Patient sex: M
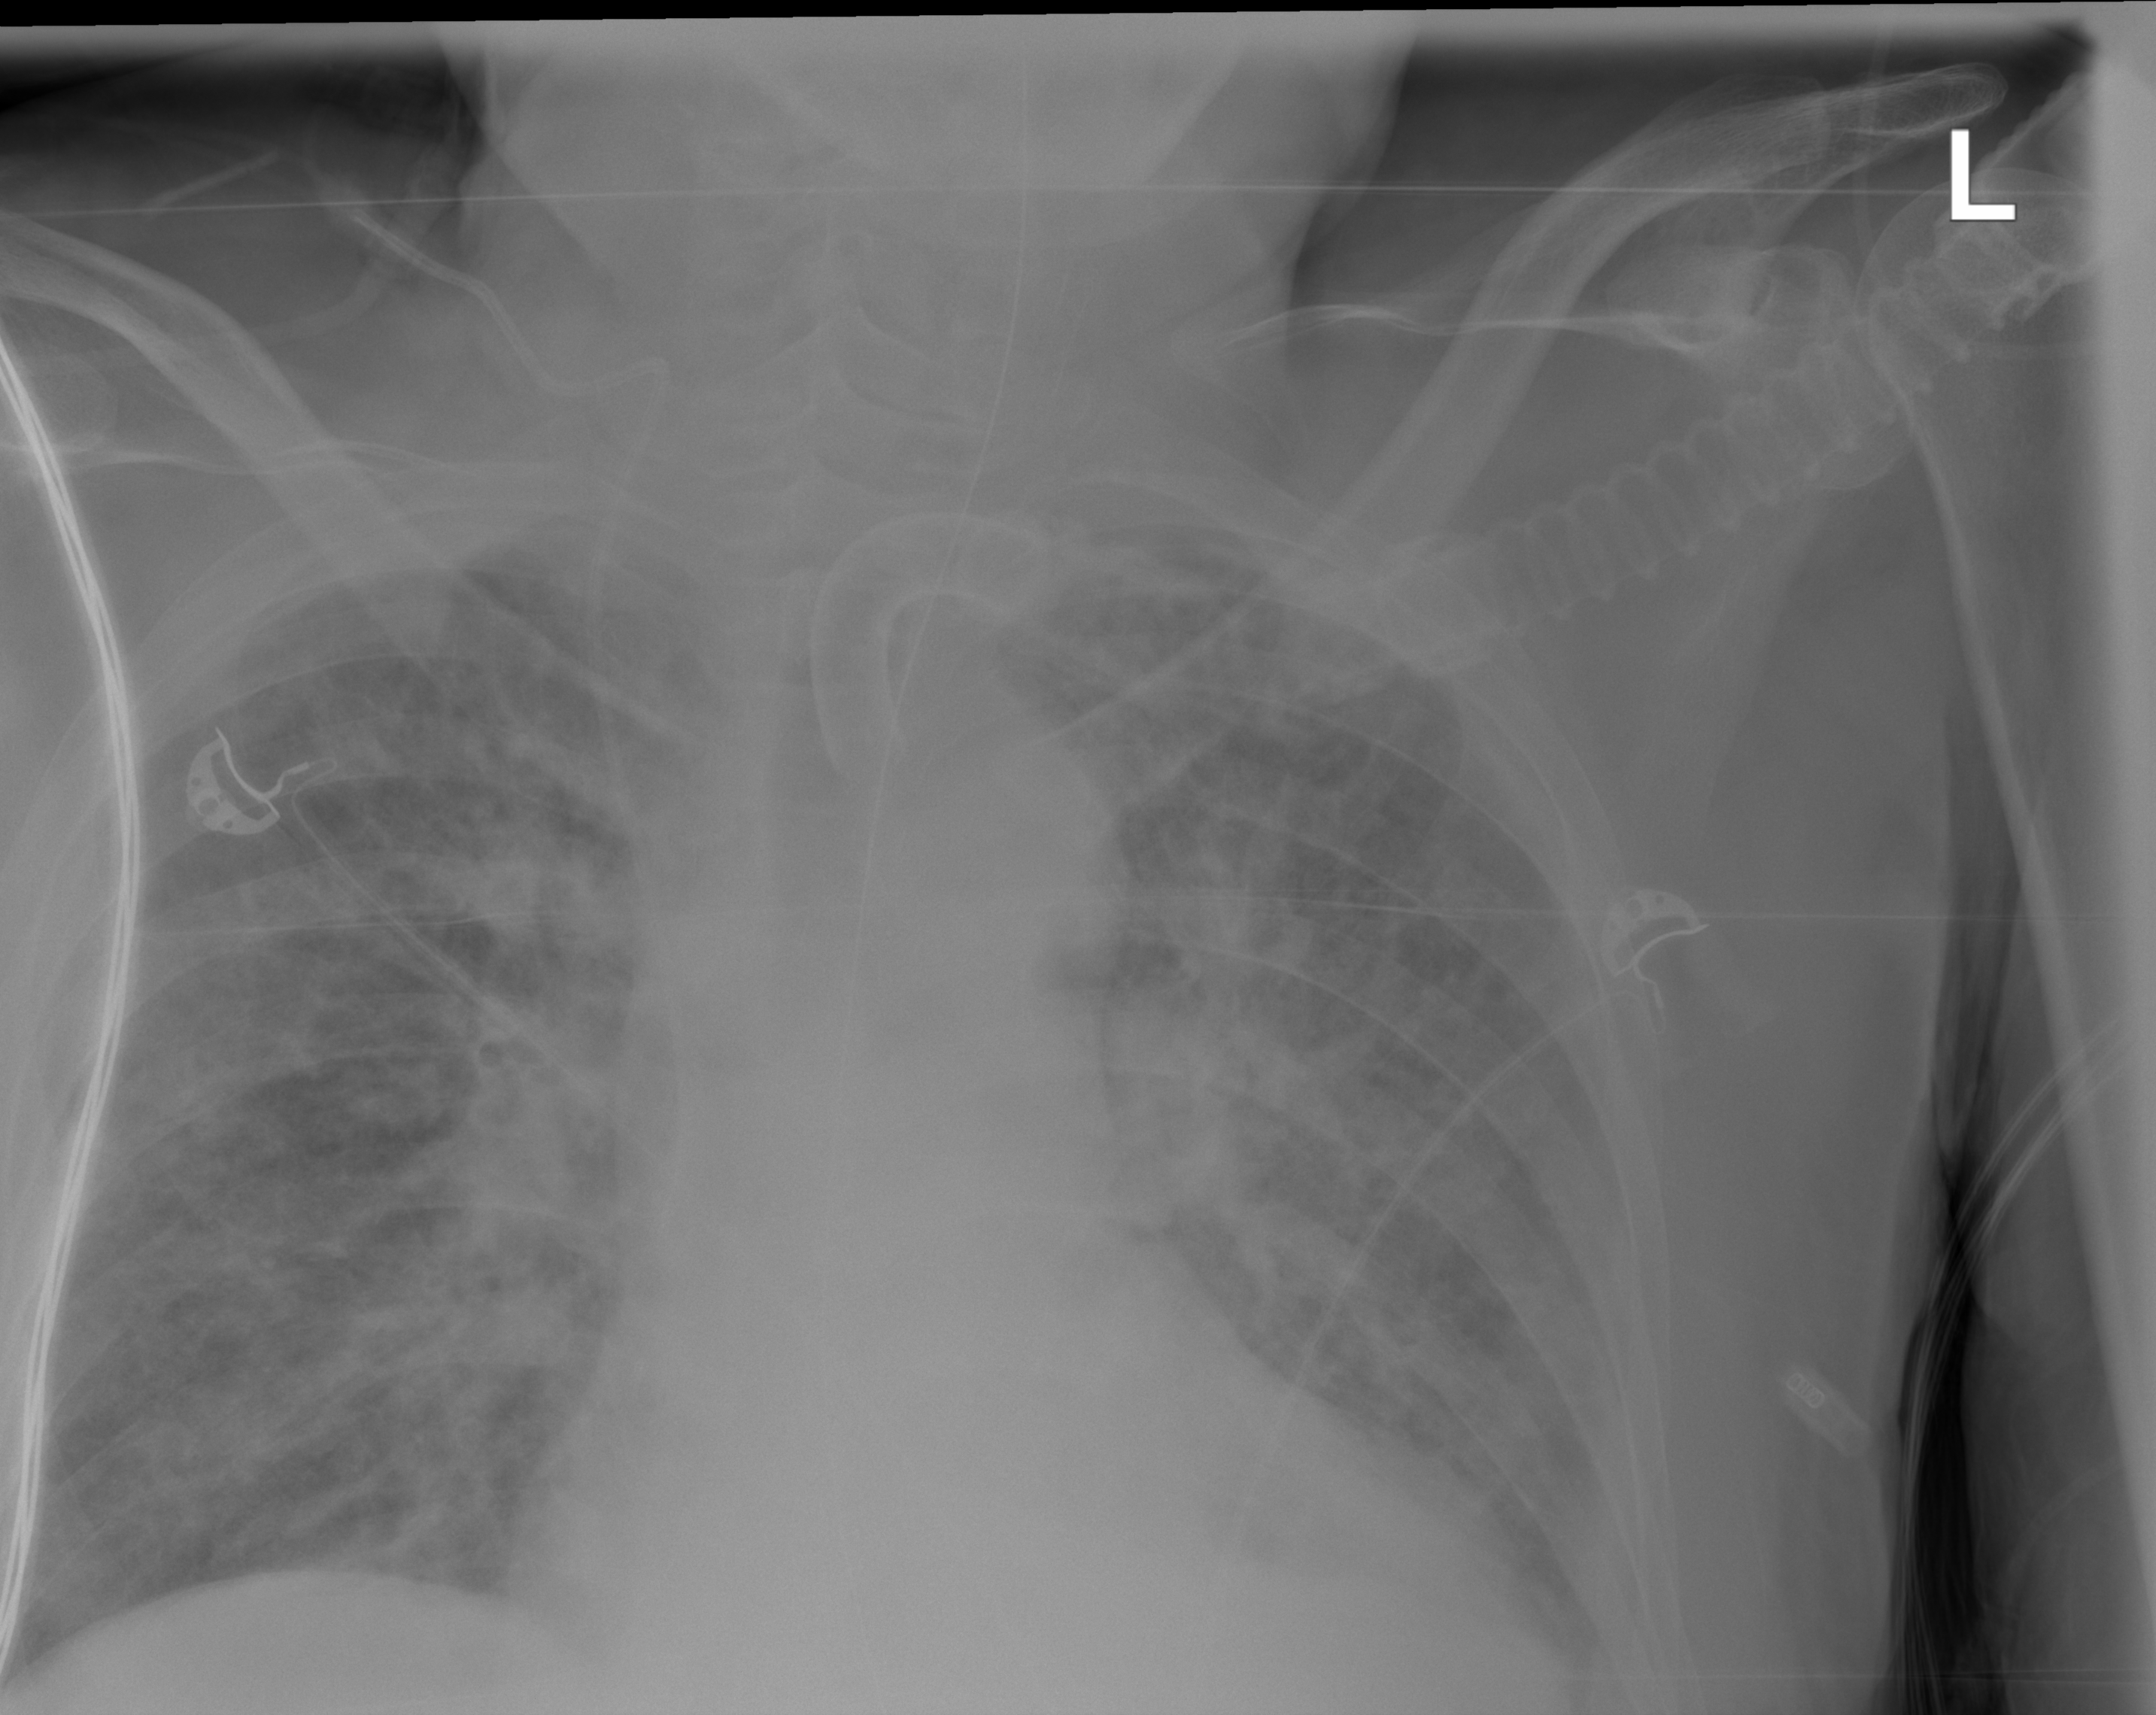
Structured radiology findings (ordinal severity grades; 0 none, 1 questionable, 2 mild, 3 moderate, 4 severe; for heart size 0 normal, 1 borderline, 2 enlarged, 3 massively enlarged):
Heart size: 1
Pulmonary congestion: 3
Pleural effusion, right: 0
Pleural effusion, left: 0
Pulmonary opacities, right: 3
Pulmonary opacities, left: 2
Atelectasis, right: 2
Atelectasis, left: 2